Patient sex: F
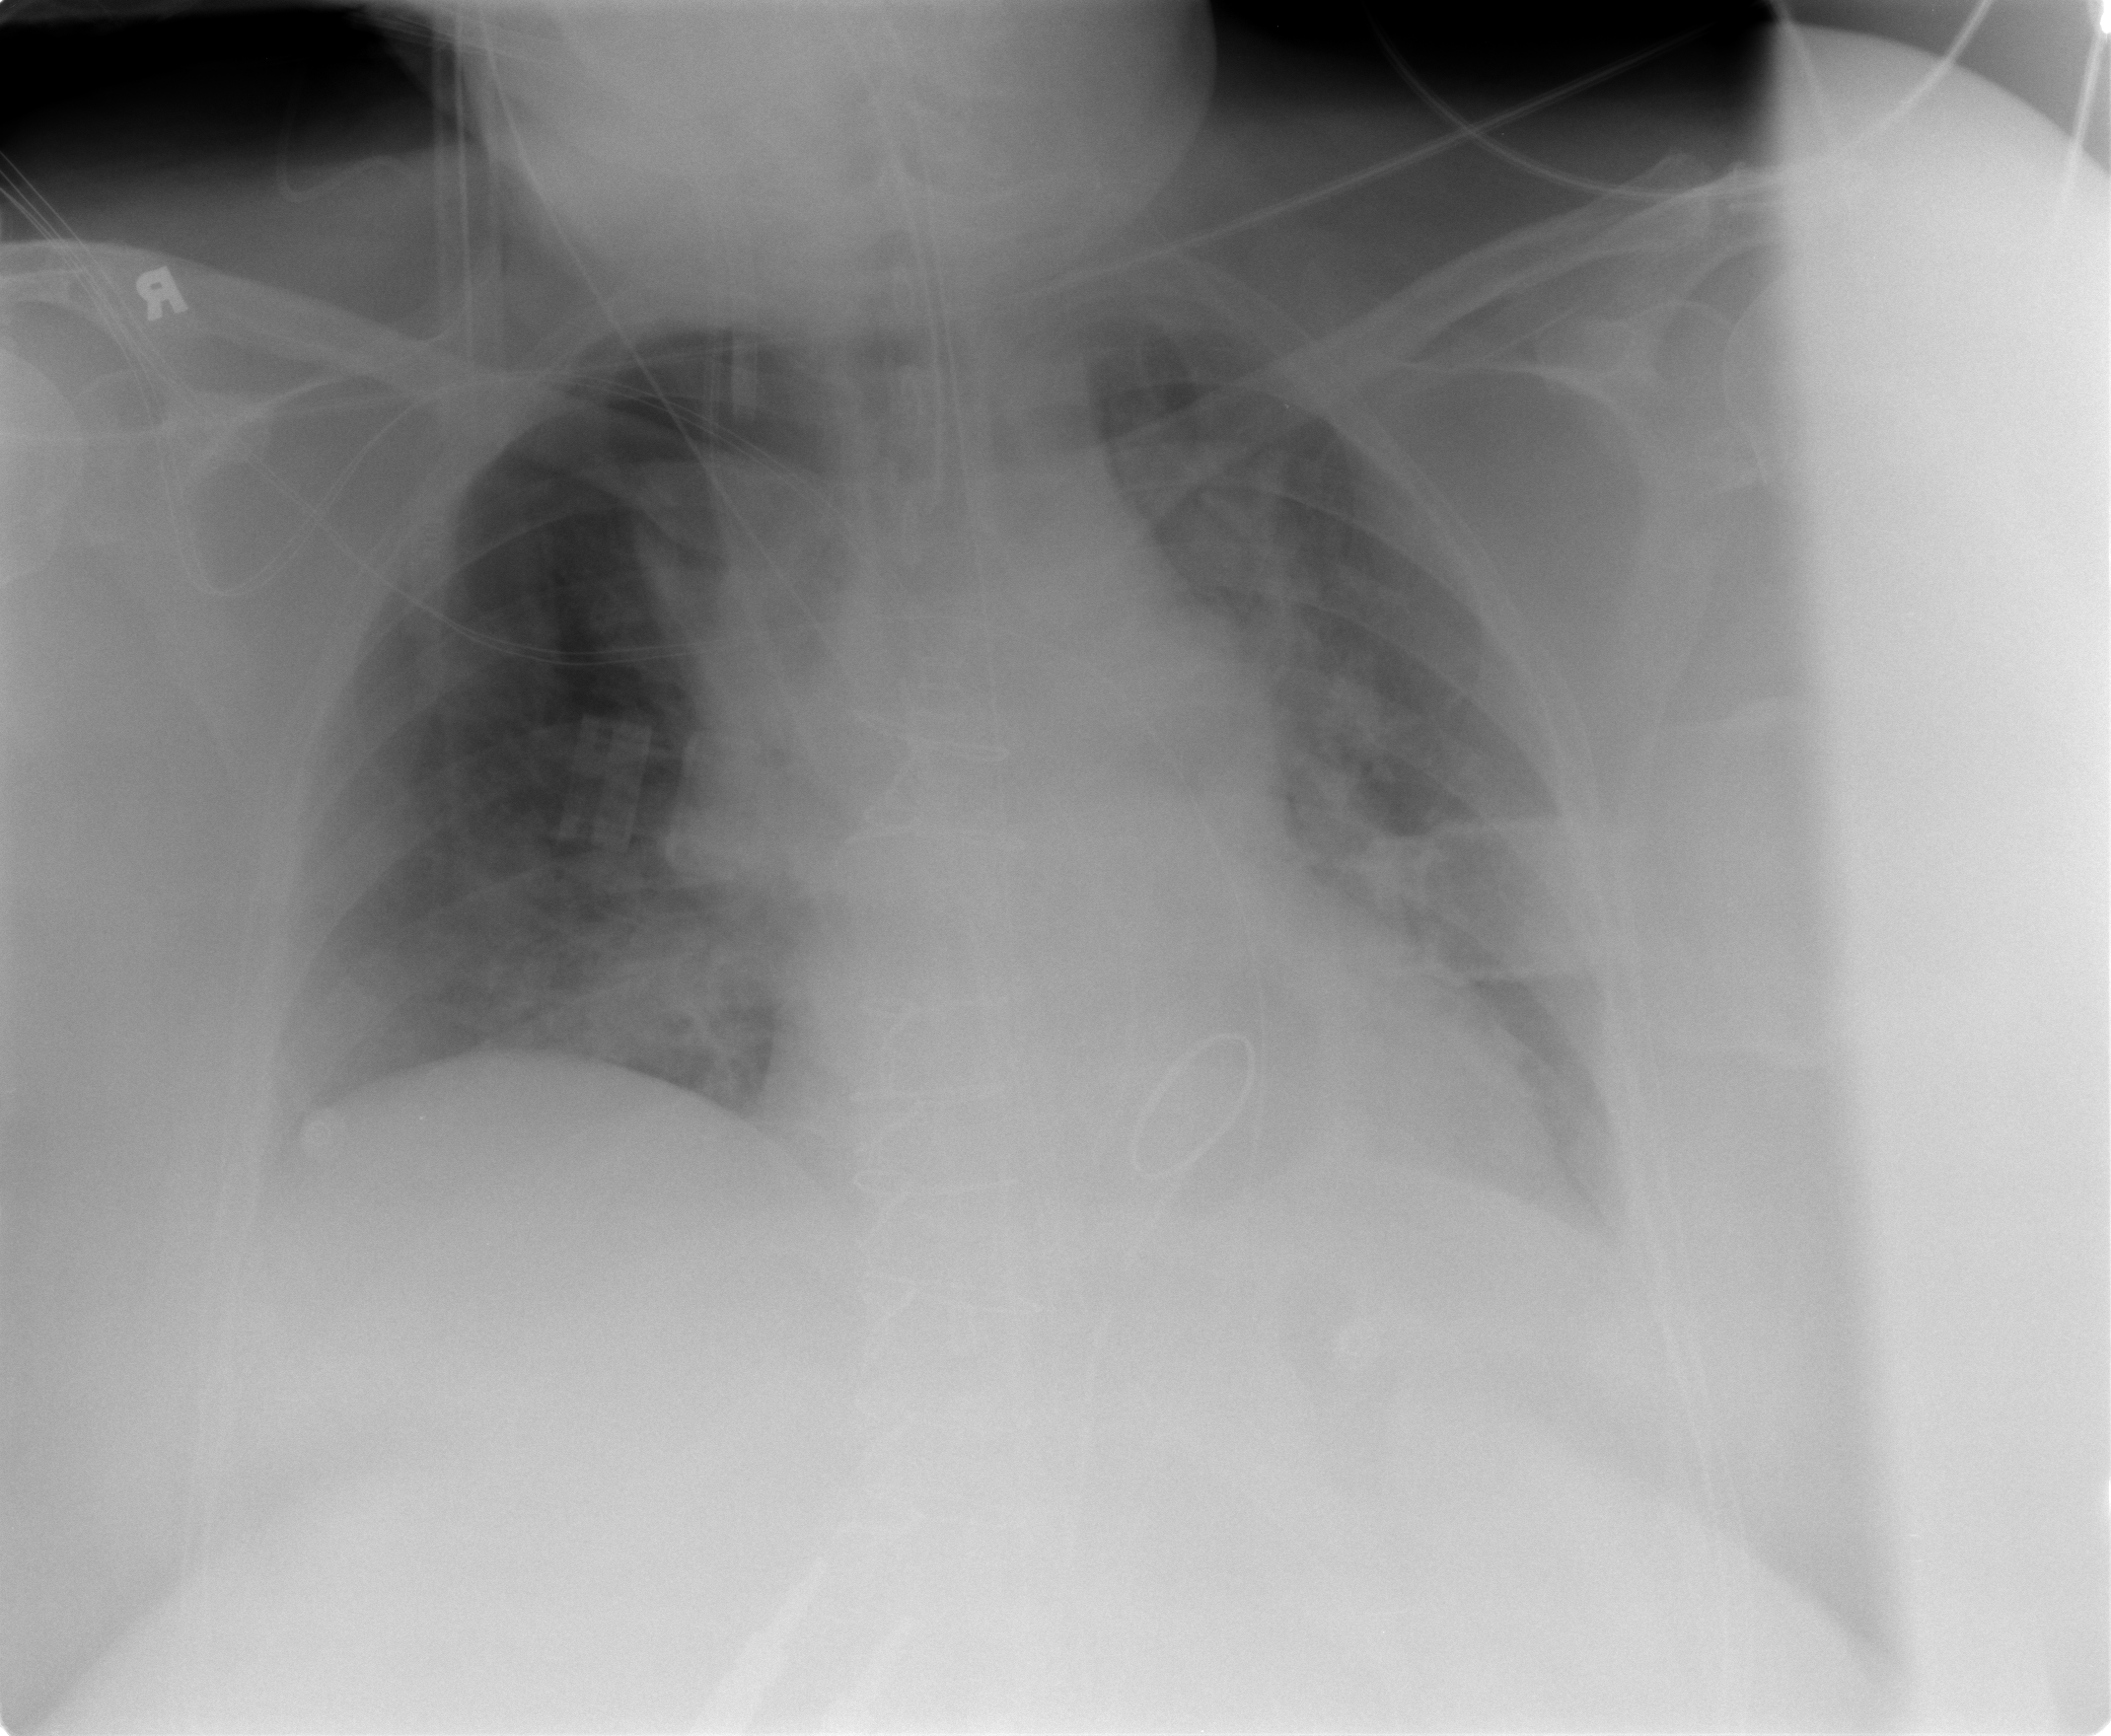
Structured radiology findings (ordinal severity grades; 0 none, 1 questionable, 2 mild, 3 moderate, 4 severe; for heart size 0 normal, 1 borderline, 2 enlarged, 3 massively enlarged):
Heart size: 0
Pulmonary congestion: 2
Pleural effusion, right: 0
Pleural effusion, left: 1
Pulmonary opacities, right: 2
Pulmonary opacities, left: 2
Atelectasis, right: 2
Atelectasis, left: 1